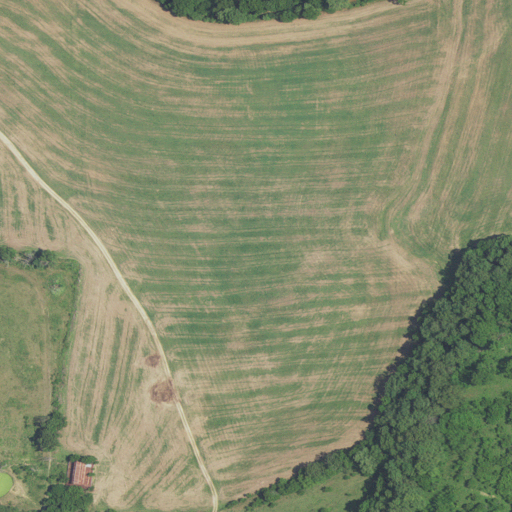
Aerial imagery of valley in Missouri named Sugartree Hollow containing pasture, deciduous forest, and open development